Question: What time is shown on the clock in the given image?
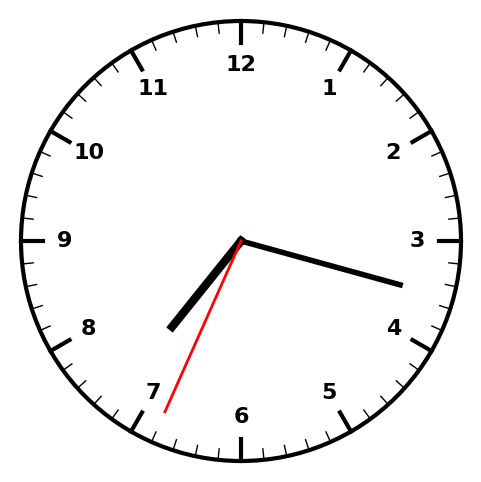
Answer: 07:17:34